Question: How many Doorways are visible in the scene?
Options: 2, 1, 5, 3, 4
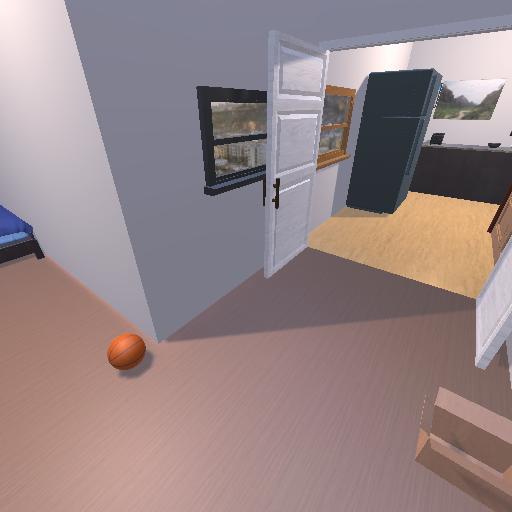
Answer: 2